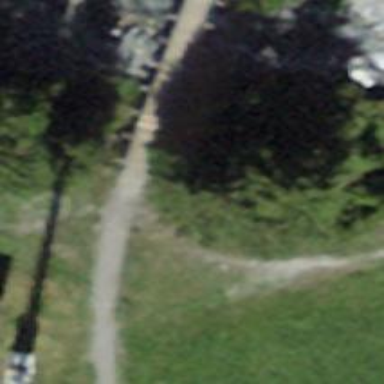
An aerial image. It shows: Bridge over cycleway. The cycleway is designated for classic skiing. It is also classified as hike trail.